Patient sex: M
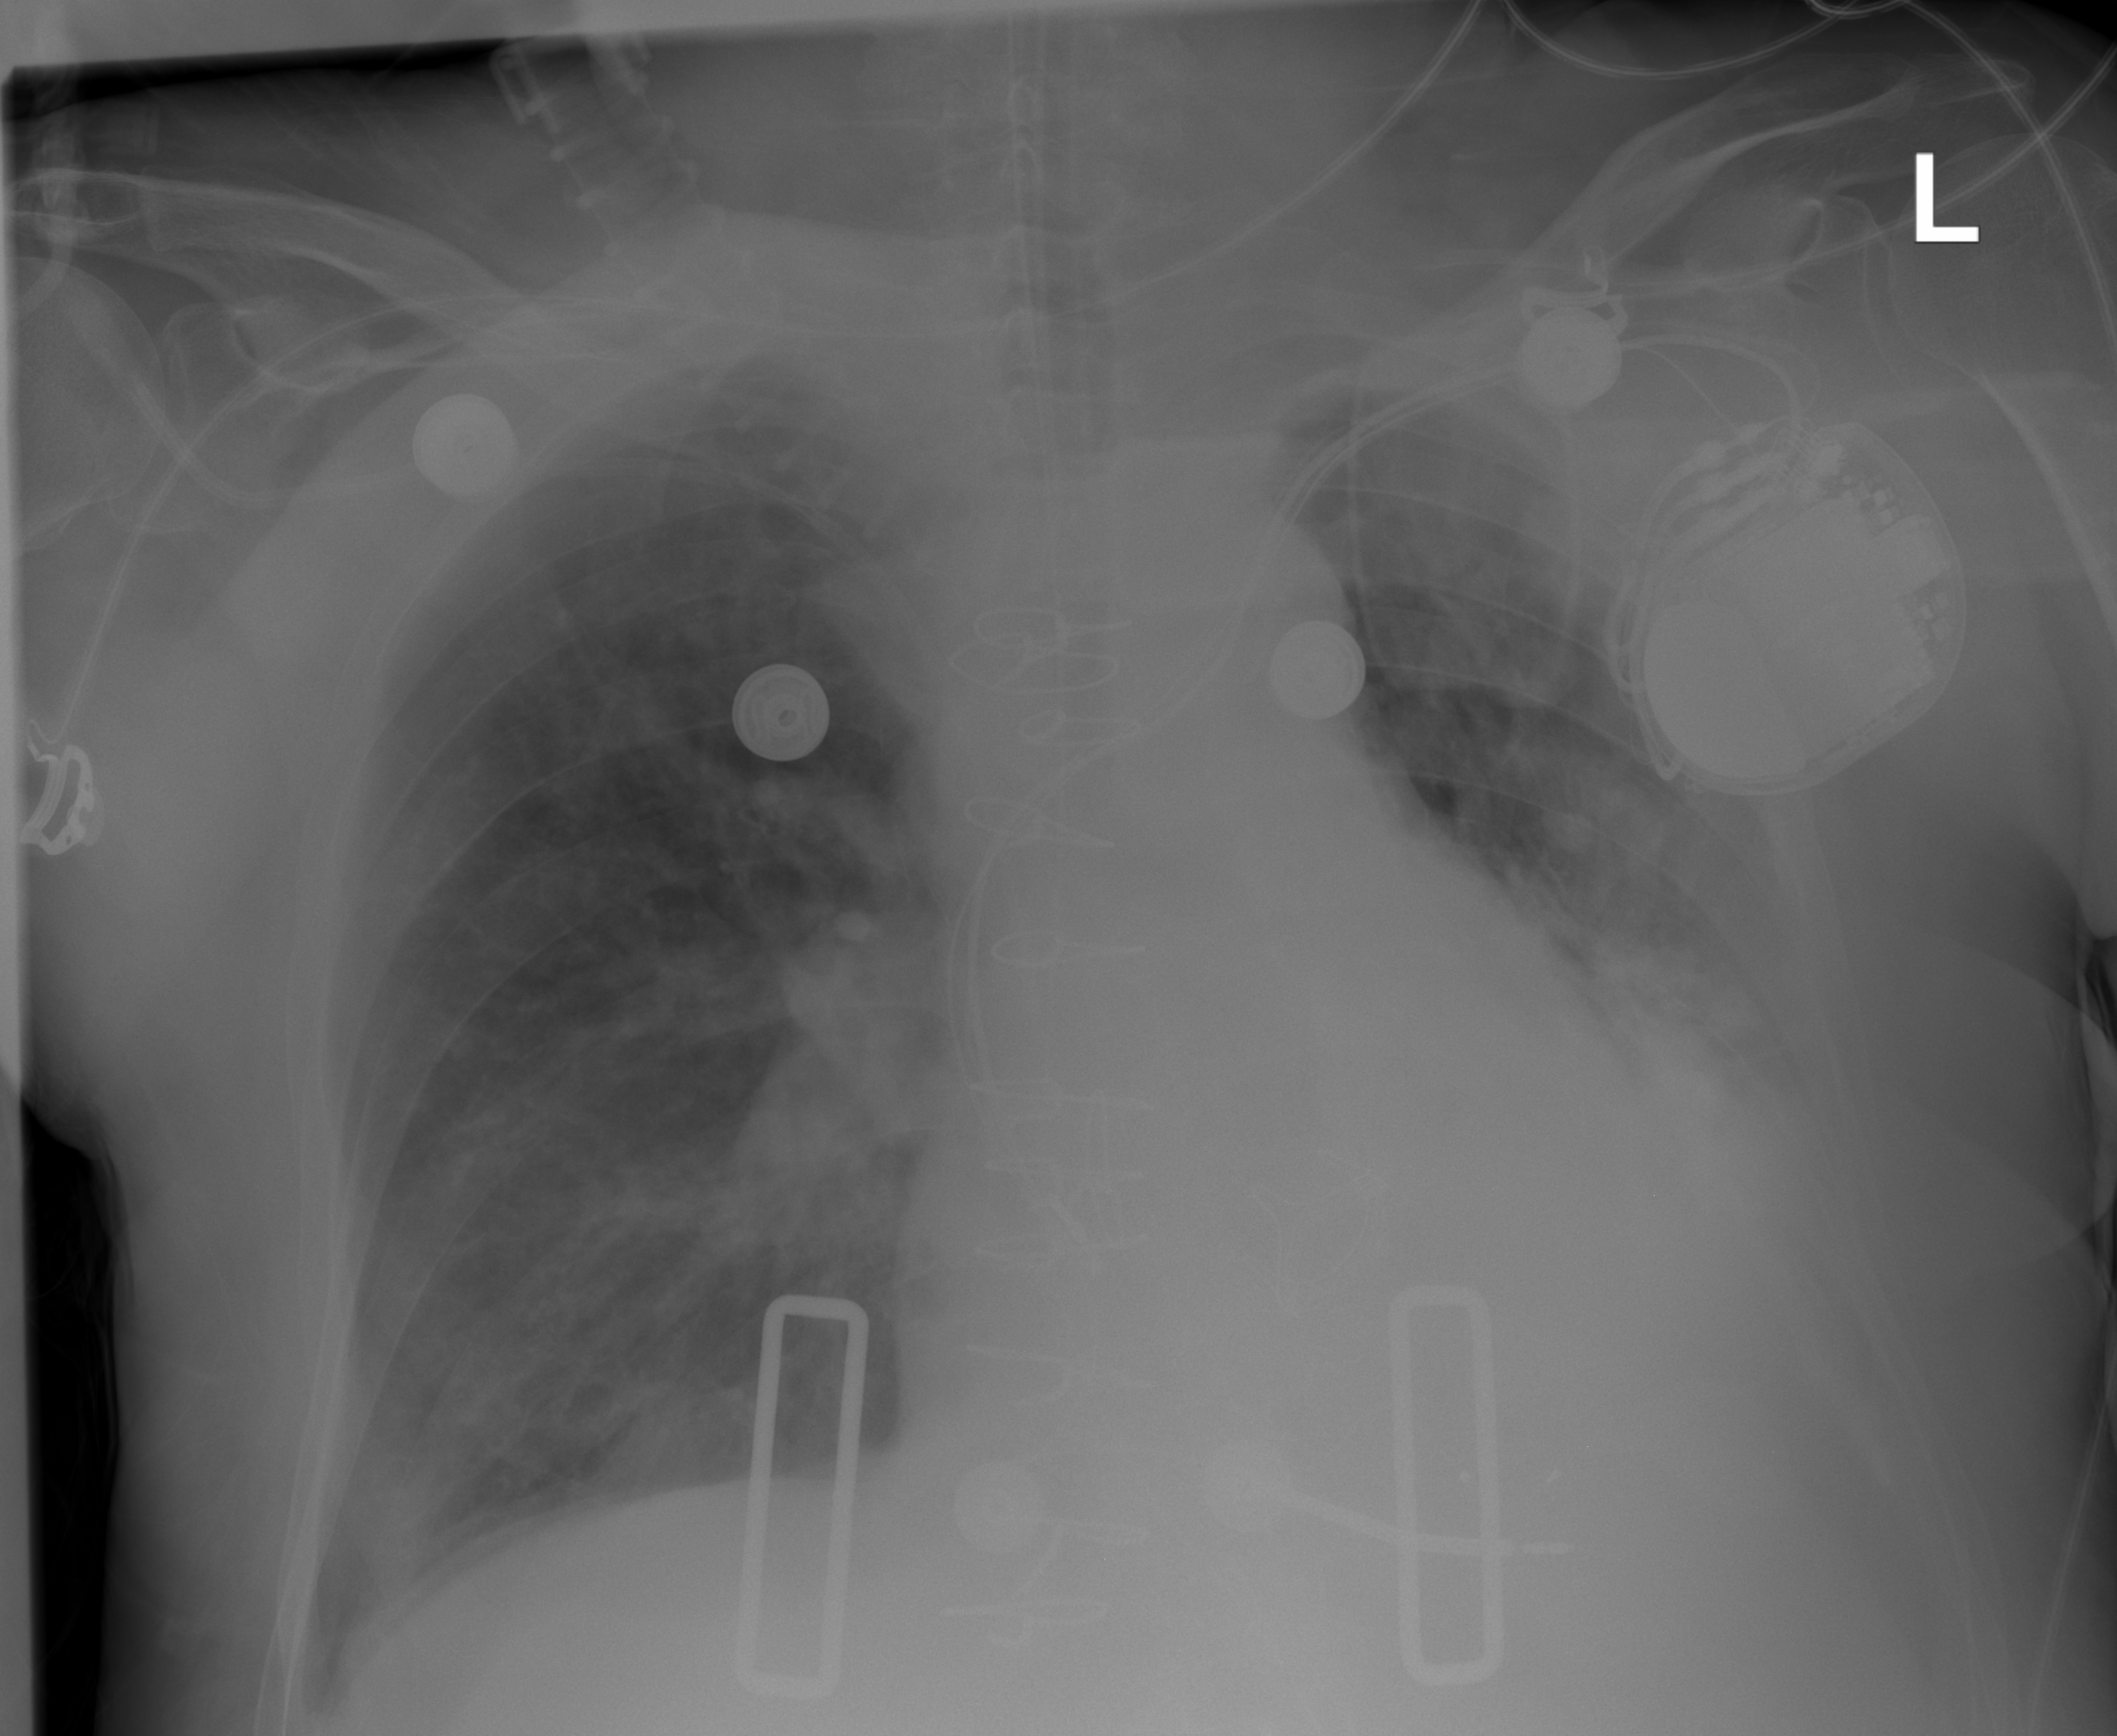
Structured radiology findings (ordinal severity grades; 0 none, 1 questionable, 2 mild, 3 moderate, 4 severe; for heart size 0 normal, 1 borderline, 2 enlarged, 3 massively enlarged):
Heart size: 2
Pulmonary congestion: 0
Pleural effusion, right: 2
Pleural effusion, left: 2
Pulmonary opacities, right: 2
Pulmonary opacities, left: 2
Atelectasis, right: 1
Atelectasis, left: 3